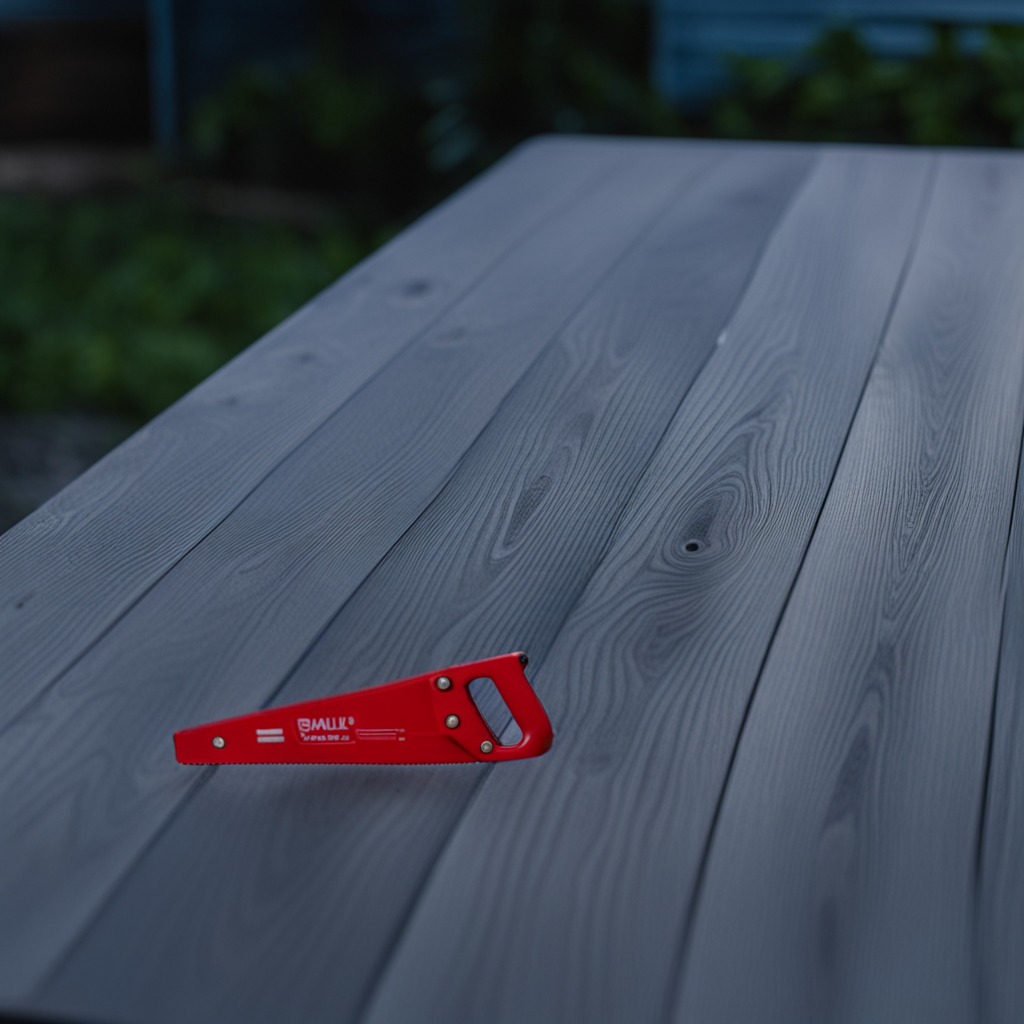
A handheld metal saw lies on the table in the garage.